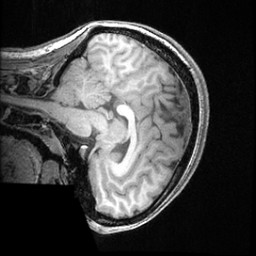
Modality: T1w
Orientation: sagittal
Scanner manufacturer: ge
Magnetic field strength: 3 T
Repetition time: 0.008572 s
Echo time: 0.003384 s